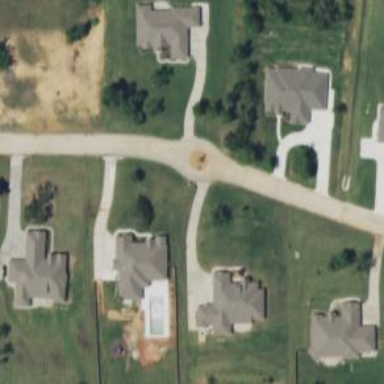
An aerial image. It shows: Residential road.